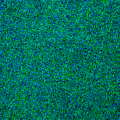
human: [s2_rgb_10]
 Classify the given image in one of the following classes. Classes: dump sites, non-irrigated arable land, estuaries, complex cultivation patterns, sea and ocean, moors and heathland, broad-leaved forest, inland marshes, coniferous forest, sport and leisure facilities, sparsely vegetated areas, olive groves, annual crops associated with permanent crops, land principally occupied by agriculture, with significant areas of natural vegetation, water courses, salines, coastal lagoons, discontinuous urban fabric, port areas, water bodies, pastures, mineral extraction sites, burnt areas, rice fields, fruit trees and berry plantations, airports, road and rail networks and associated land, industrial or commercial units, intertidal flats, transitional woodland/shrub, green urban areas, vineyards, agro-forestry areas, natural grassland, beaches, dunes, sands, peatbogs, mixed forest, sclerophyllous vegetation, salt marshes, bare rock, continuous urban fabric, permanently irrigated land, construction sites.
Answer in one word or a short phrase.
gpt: sea and ocean